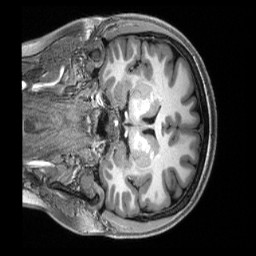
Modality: T1w
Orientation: coronal
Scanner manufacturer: siemens
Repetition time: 2.5 s
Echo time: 0.00231 s